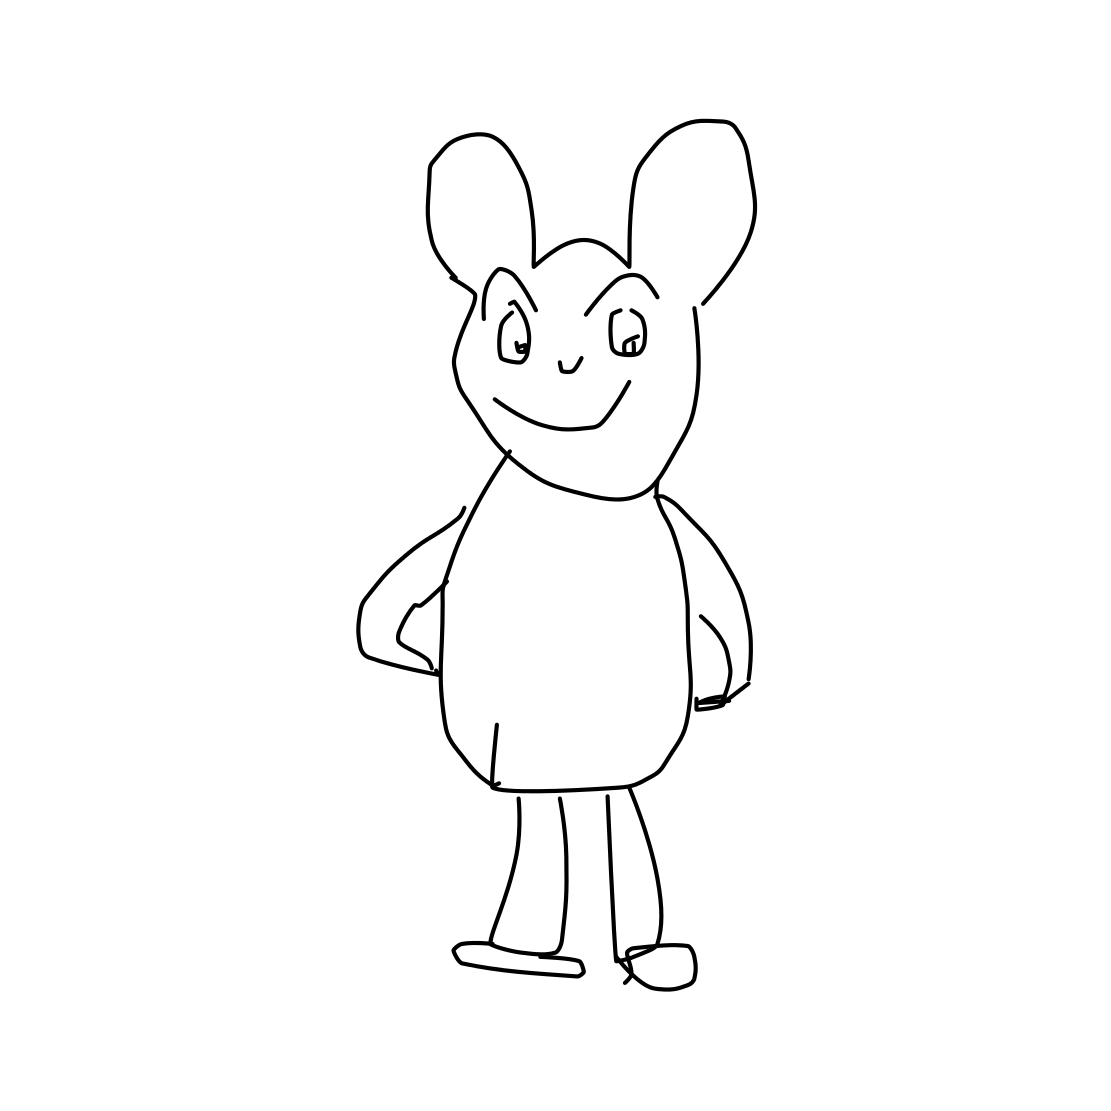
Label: teddy-bear